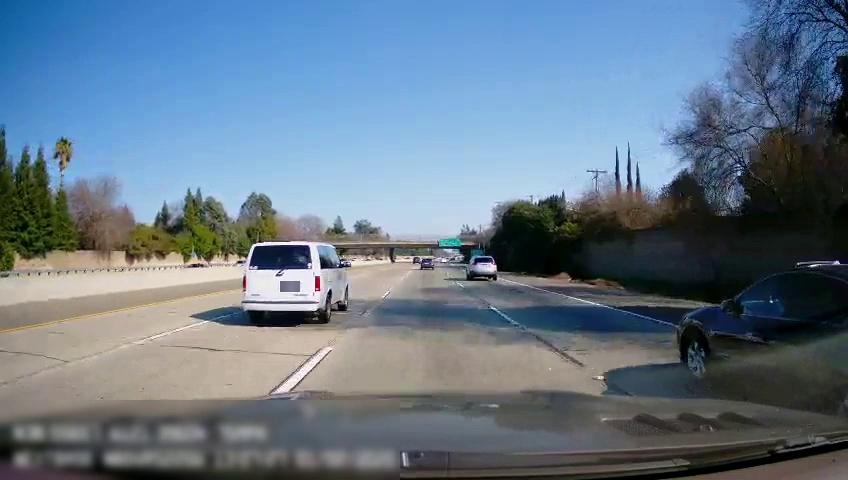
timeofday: Day
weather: Sunny
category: Drivable Space
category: Vehicles | Van
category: Vehicles | Car
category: Vehicles | Car
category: Vehicles | SUV
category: Lanes | Current Lane
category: Lanes | Alternate Lane
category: Lanes | Alternate Lane
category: Lanes | Alternate Lane
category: Lanes | Alternate Lane
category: Lanes | Alternate Lane
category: Traffic | Signs